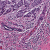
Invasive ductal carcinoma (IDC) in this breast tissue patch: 1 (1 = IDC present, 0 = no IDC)